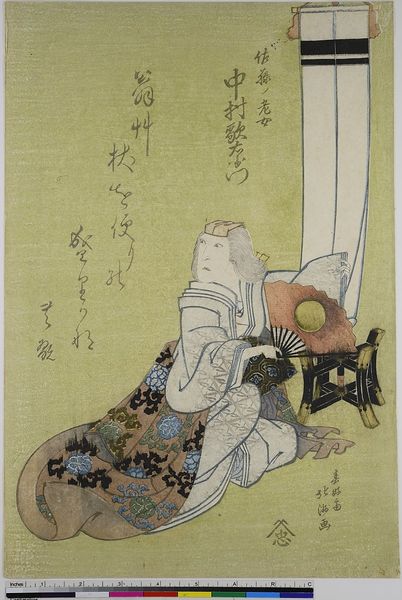
Titel: Der Schauspieler Nakamura Utaemon III als Alte Lady Sano
Künstler: Shunk&#x14D;sai Hokush&#x16B;
Standort: Hamburg
Institution: Museum für Kunst und Gewerbe Hamburg
Schlagwörter: blau, weiß, gelb, braun, tisch, rot, fächer, signatur, theater, holzschnitt, schrift, inschrift, japanisch, druck, druckgraphik, druckgrafik, lithografie, zeit, schauspieler, wandbehang, farbholzschnitt, schauspielerin, kimono, kabuki, edo, reproduktionen, druckerzeugnisse, theateraufführung, ukiyo